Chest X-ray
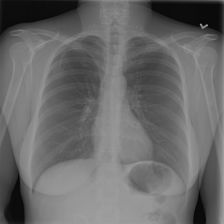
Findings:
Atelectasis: negative
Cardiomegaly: negative
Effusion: negative
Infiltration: negative
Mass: negative
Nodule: negative
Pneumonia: negative
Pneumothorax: negative
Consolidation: negative
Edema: negative
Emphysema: negative
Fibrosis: negative
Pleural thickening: negative
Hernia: negative